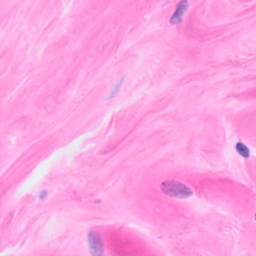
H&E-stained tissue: Breast